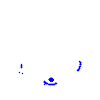
Particle: electron